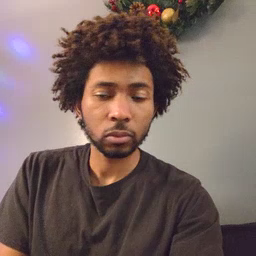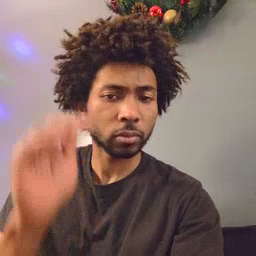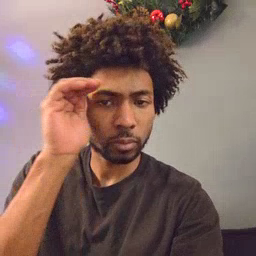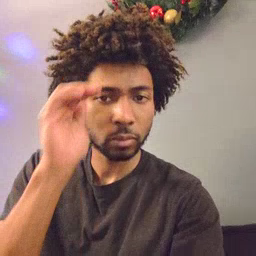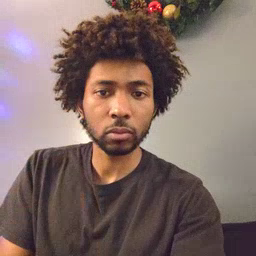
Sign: listen